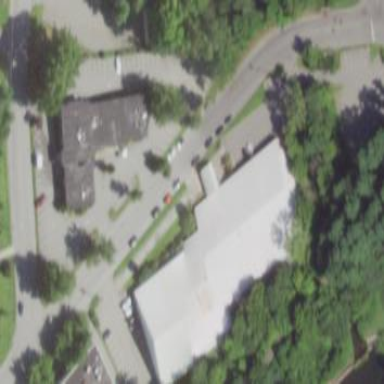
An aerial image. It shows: Building used as fitness center.